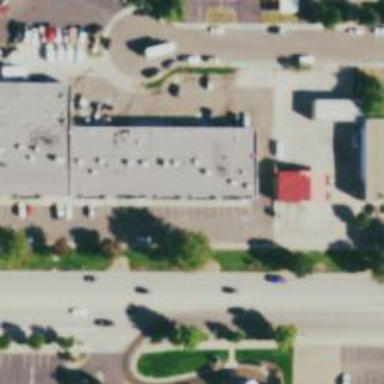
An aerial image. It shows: Healthcare clinic is depicted in the image.